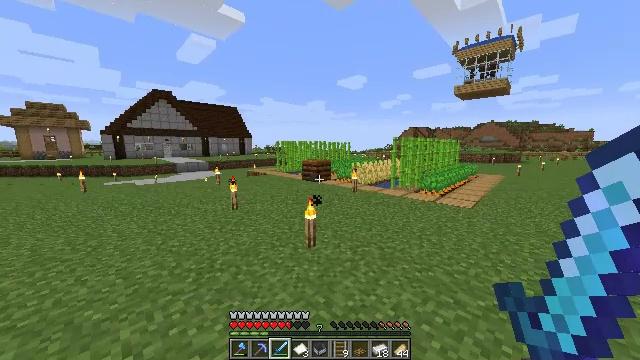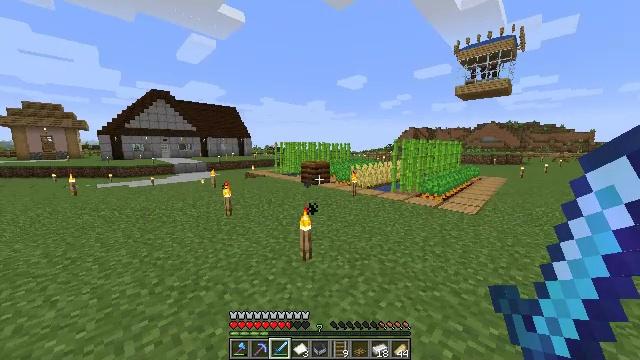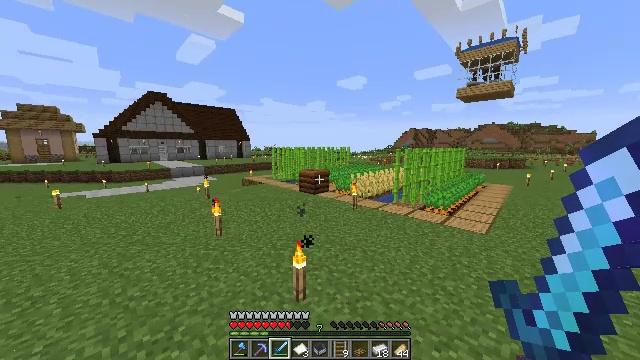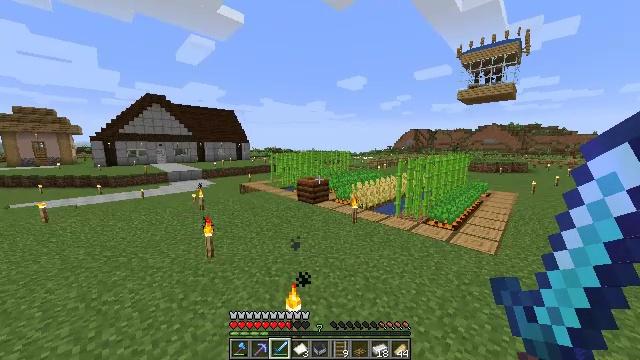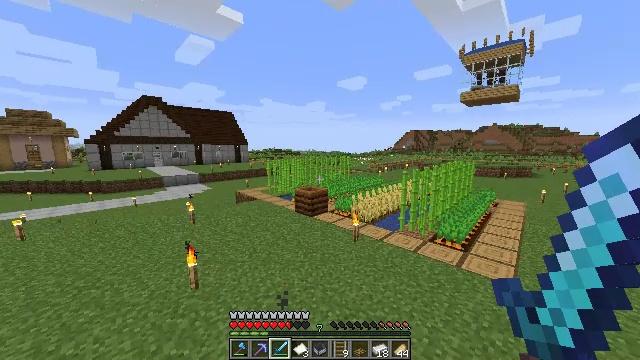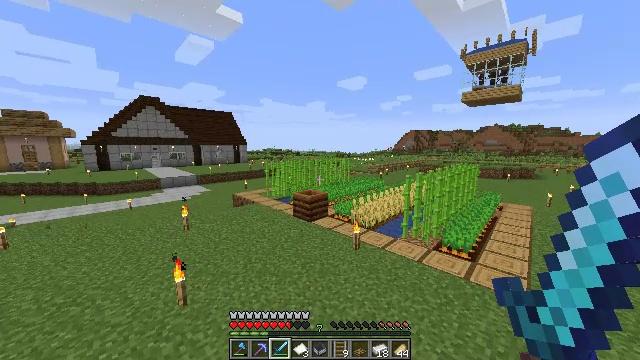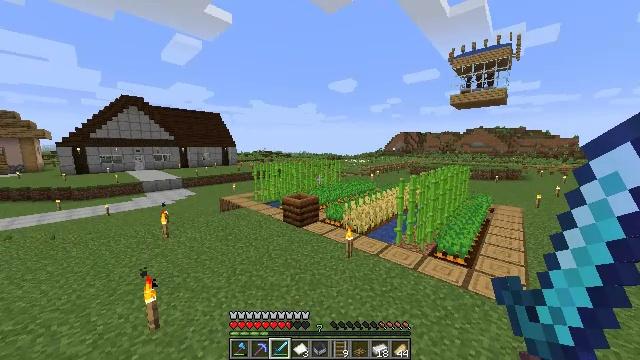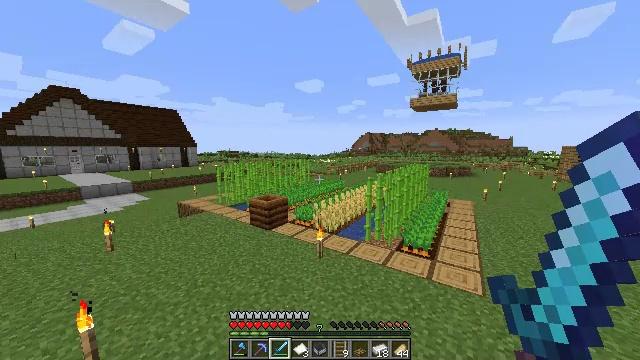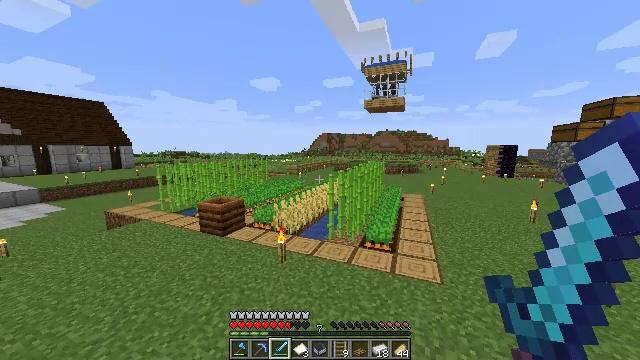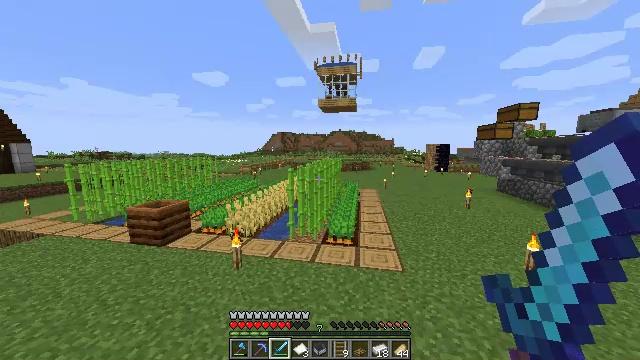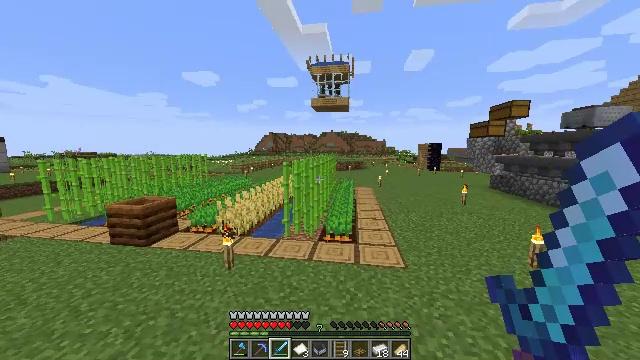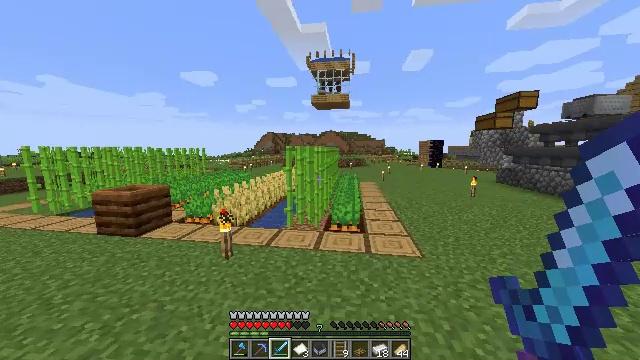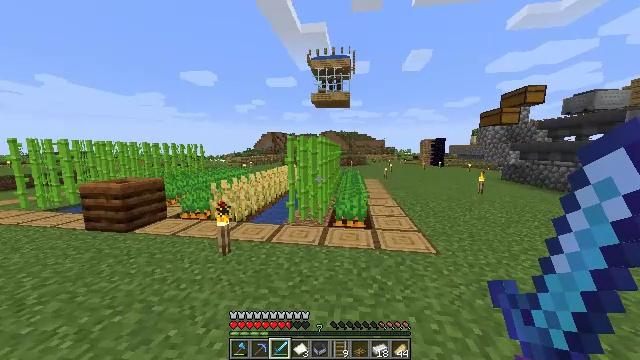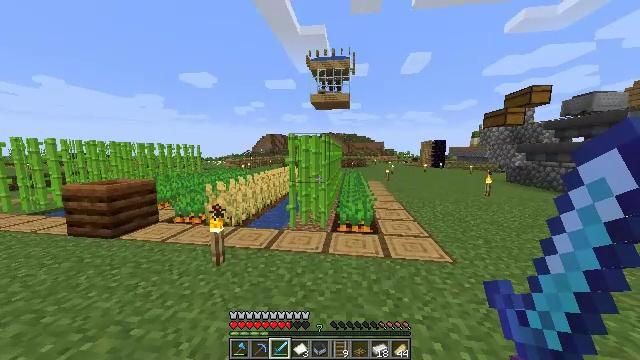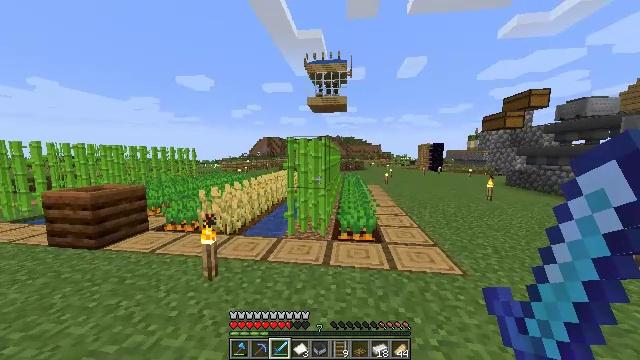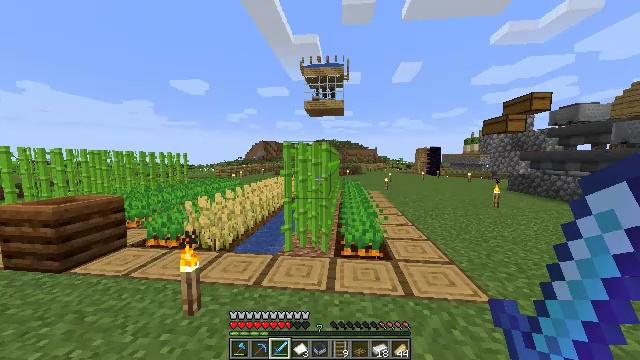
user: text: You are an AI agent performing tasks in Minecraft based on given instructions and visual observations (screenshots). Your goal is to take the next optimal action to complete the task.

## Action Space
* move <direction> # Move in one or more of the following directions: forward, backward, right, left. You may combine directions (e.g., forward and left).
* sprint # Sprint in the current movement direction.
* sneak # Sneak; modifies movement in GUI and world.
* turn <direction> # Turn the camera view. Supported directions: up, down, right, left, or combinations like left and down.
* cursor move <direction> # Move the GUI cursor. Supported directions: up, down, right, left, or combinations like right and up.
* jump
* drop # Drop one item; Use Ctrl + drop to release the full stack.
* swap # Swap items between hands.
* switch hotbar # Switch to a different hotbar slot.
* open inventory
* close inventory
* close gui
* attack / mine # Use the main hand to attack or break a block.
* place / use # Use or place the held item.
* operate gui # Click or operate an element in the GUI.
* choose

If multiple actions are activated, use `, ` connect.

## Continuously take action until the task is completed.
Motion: motion action
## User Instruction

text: Cut down the sugar cane stalks.
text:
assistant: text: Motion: move forward, jump
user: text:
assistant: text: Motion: move forward, jump
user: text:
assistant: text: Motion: move forward, sprint, jump
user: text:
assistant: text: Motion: move forward, sprint, jump
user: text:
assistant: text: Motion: move forward, sprint, jump
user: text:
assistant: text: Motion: move forward, turn right, jump
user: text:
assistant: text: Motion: move forward, turn right, jump
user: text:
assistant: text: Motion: move forward, turn right, jump
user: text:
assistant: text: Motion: move forward, turn right, jump
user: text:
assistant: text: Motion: move forward, turn right
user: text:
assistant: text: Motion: move forward
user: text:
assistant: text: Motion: move forward
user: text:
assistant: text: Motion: move forward
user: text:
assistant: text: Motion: move forward
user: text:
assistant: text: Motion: move forward, turn right and up
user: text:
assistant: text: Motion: move forward, turn right
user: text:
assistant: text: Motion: move forward, turn right
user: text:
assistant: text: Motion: move forward
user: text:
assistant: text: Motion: move forward
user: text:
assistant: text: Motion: move forward
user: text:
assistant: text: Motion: move forward, attack / mine
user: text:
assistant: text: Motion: move forward, turn left, attack / mine
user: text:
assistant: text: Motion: move forward, attack / mine
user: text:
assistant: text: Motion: move forward, attack / mine
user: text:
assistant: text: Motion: move forward
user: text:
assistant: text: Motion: move forward
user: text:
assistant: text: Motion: move forward
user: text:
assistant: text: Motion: move forward
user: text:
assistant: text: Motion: no_op